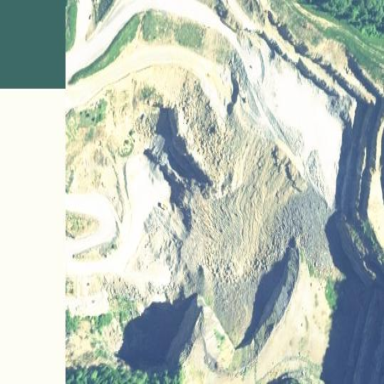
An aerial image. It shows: Quarry area.